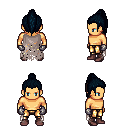
a pixel art fantasy rpg character, male body template, human, tanned skin, gray tattered cape, gold greaves, raven long topknot hairstyle, metal gloves, maroon shoes, four views (front, back, left, right), 2x2 character sprite sheet, small pixel art, hard edges, no anti-aliasing